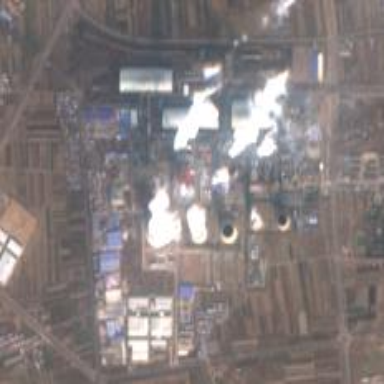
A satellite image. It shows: Industrial area with coal-powered plant.